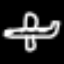
Label: airplane